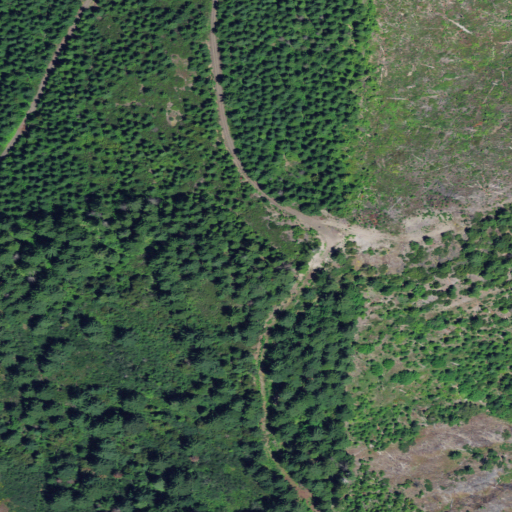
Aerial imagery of mountain in Oregon named Pilot Rock containing evergreen forest and shrub